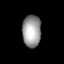
Tissue: lung
Cell type: Endothelial cells
Senescence score: 0.6877
Nuclear area (px): 582
Mean DAPI intensity: 155.531